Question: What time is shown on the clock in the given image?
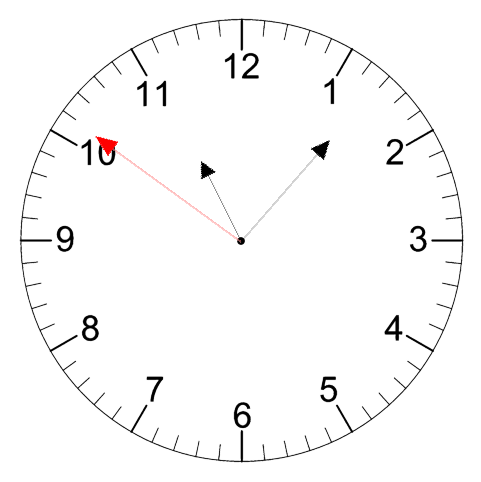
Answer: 11:06:51